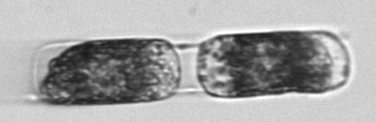
Label: Hemiaulus